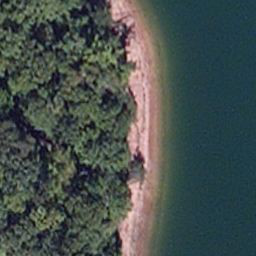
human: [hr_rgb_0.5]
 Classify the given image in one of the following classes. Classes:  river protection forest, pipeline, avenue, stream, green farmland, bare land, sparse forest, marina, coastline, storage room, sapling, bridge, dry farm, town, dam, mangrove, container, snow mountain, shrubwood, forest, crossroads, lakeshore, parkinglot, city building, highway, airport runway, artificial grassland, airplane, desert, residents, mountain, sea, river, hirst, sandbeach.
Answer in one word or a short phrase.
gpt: lakeshore